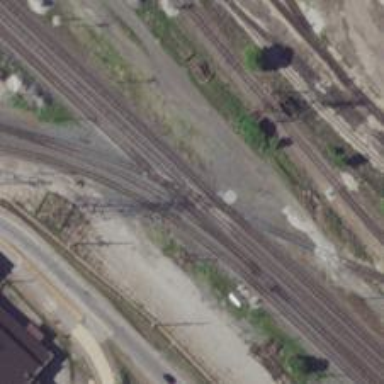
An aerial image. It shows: Railway crossing.